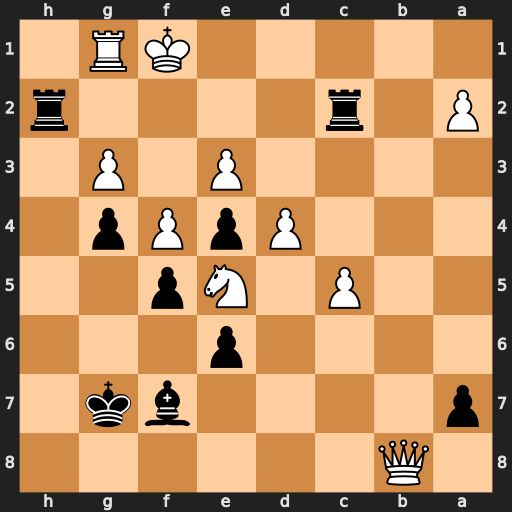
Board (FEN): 1Q6/p4bk1/4p3/2P1Np2/3PpPp1/4P1P1/P1r4r/5KR1
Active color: b
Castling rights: -
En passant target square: -
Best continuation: Rc1#